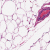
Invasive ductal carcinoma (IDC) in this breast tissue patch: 0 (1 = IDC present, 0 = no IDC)